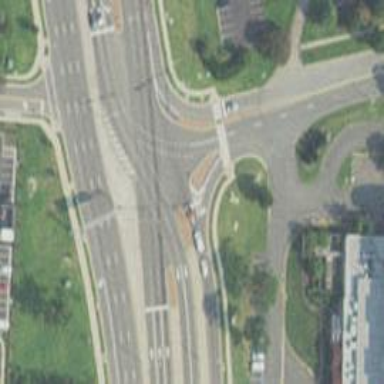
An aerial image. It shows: Asphalt road with primary link designation.